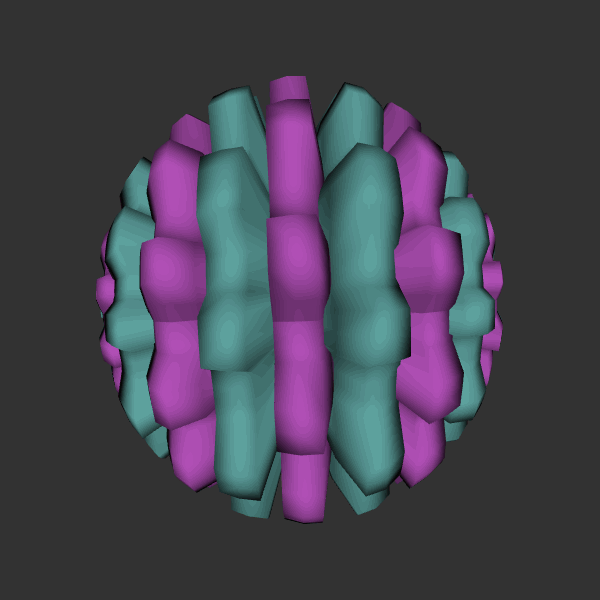
Background: dark